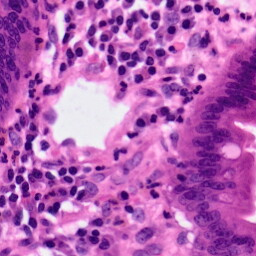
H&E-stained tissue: Pancreatic